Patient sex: M
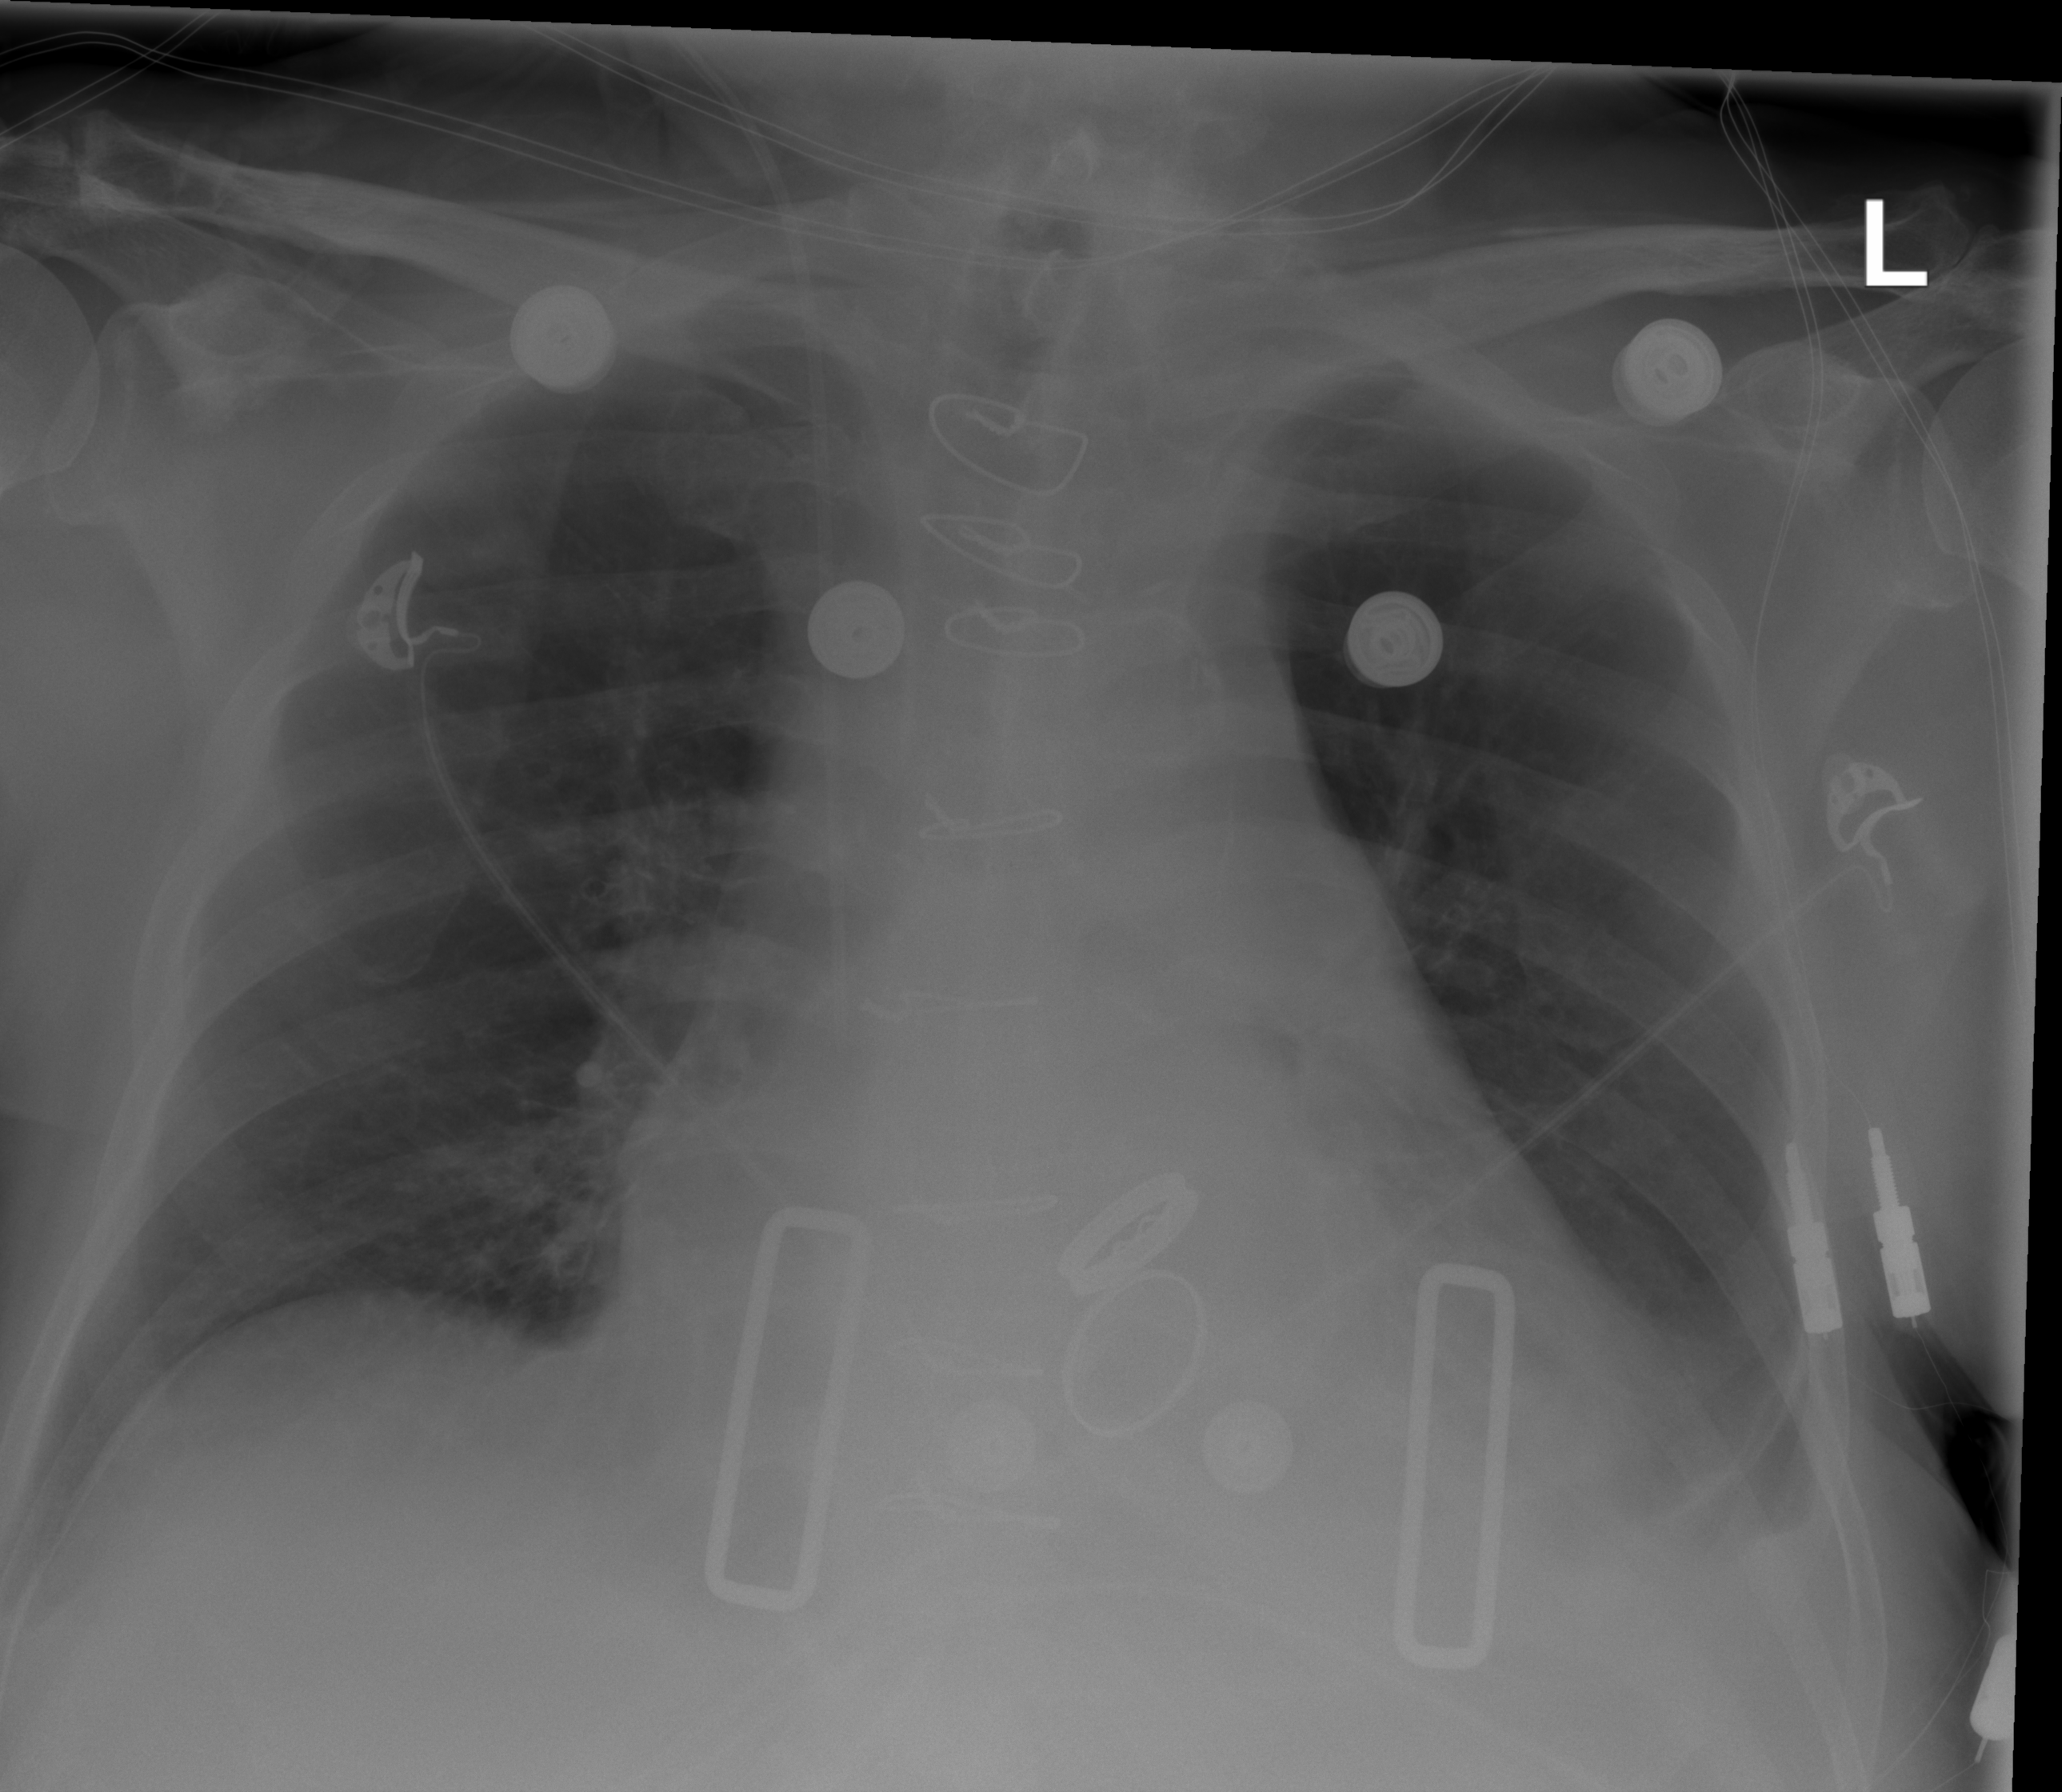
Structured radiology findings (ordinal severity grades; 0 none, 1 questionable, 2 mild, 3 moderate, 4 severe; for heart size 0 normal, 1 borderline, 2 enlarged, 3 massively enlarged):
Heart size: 2
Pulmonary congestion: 0
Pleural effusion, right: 0
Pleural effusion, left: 2
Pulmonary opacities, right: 0
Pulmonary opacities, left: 0
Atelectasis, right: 0
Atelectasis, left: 2